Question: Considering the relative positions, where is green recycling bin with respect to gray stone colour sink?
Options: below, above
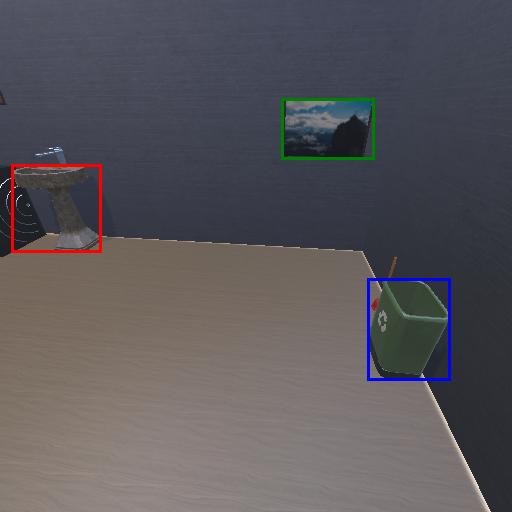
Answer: below